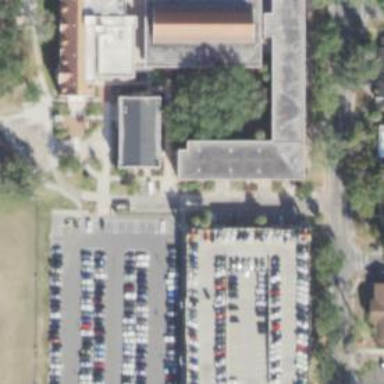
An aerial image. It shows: Parking space.